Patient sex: M
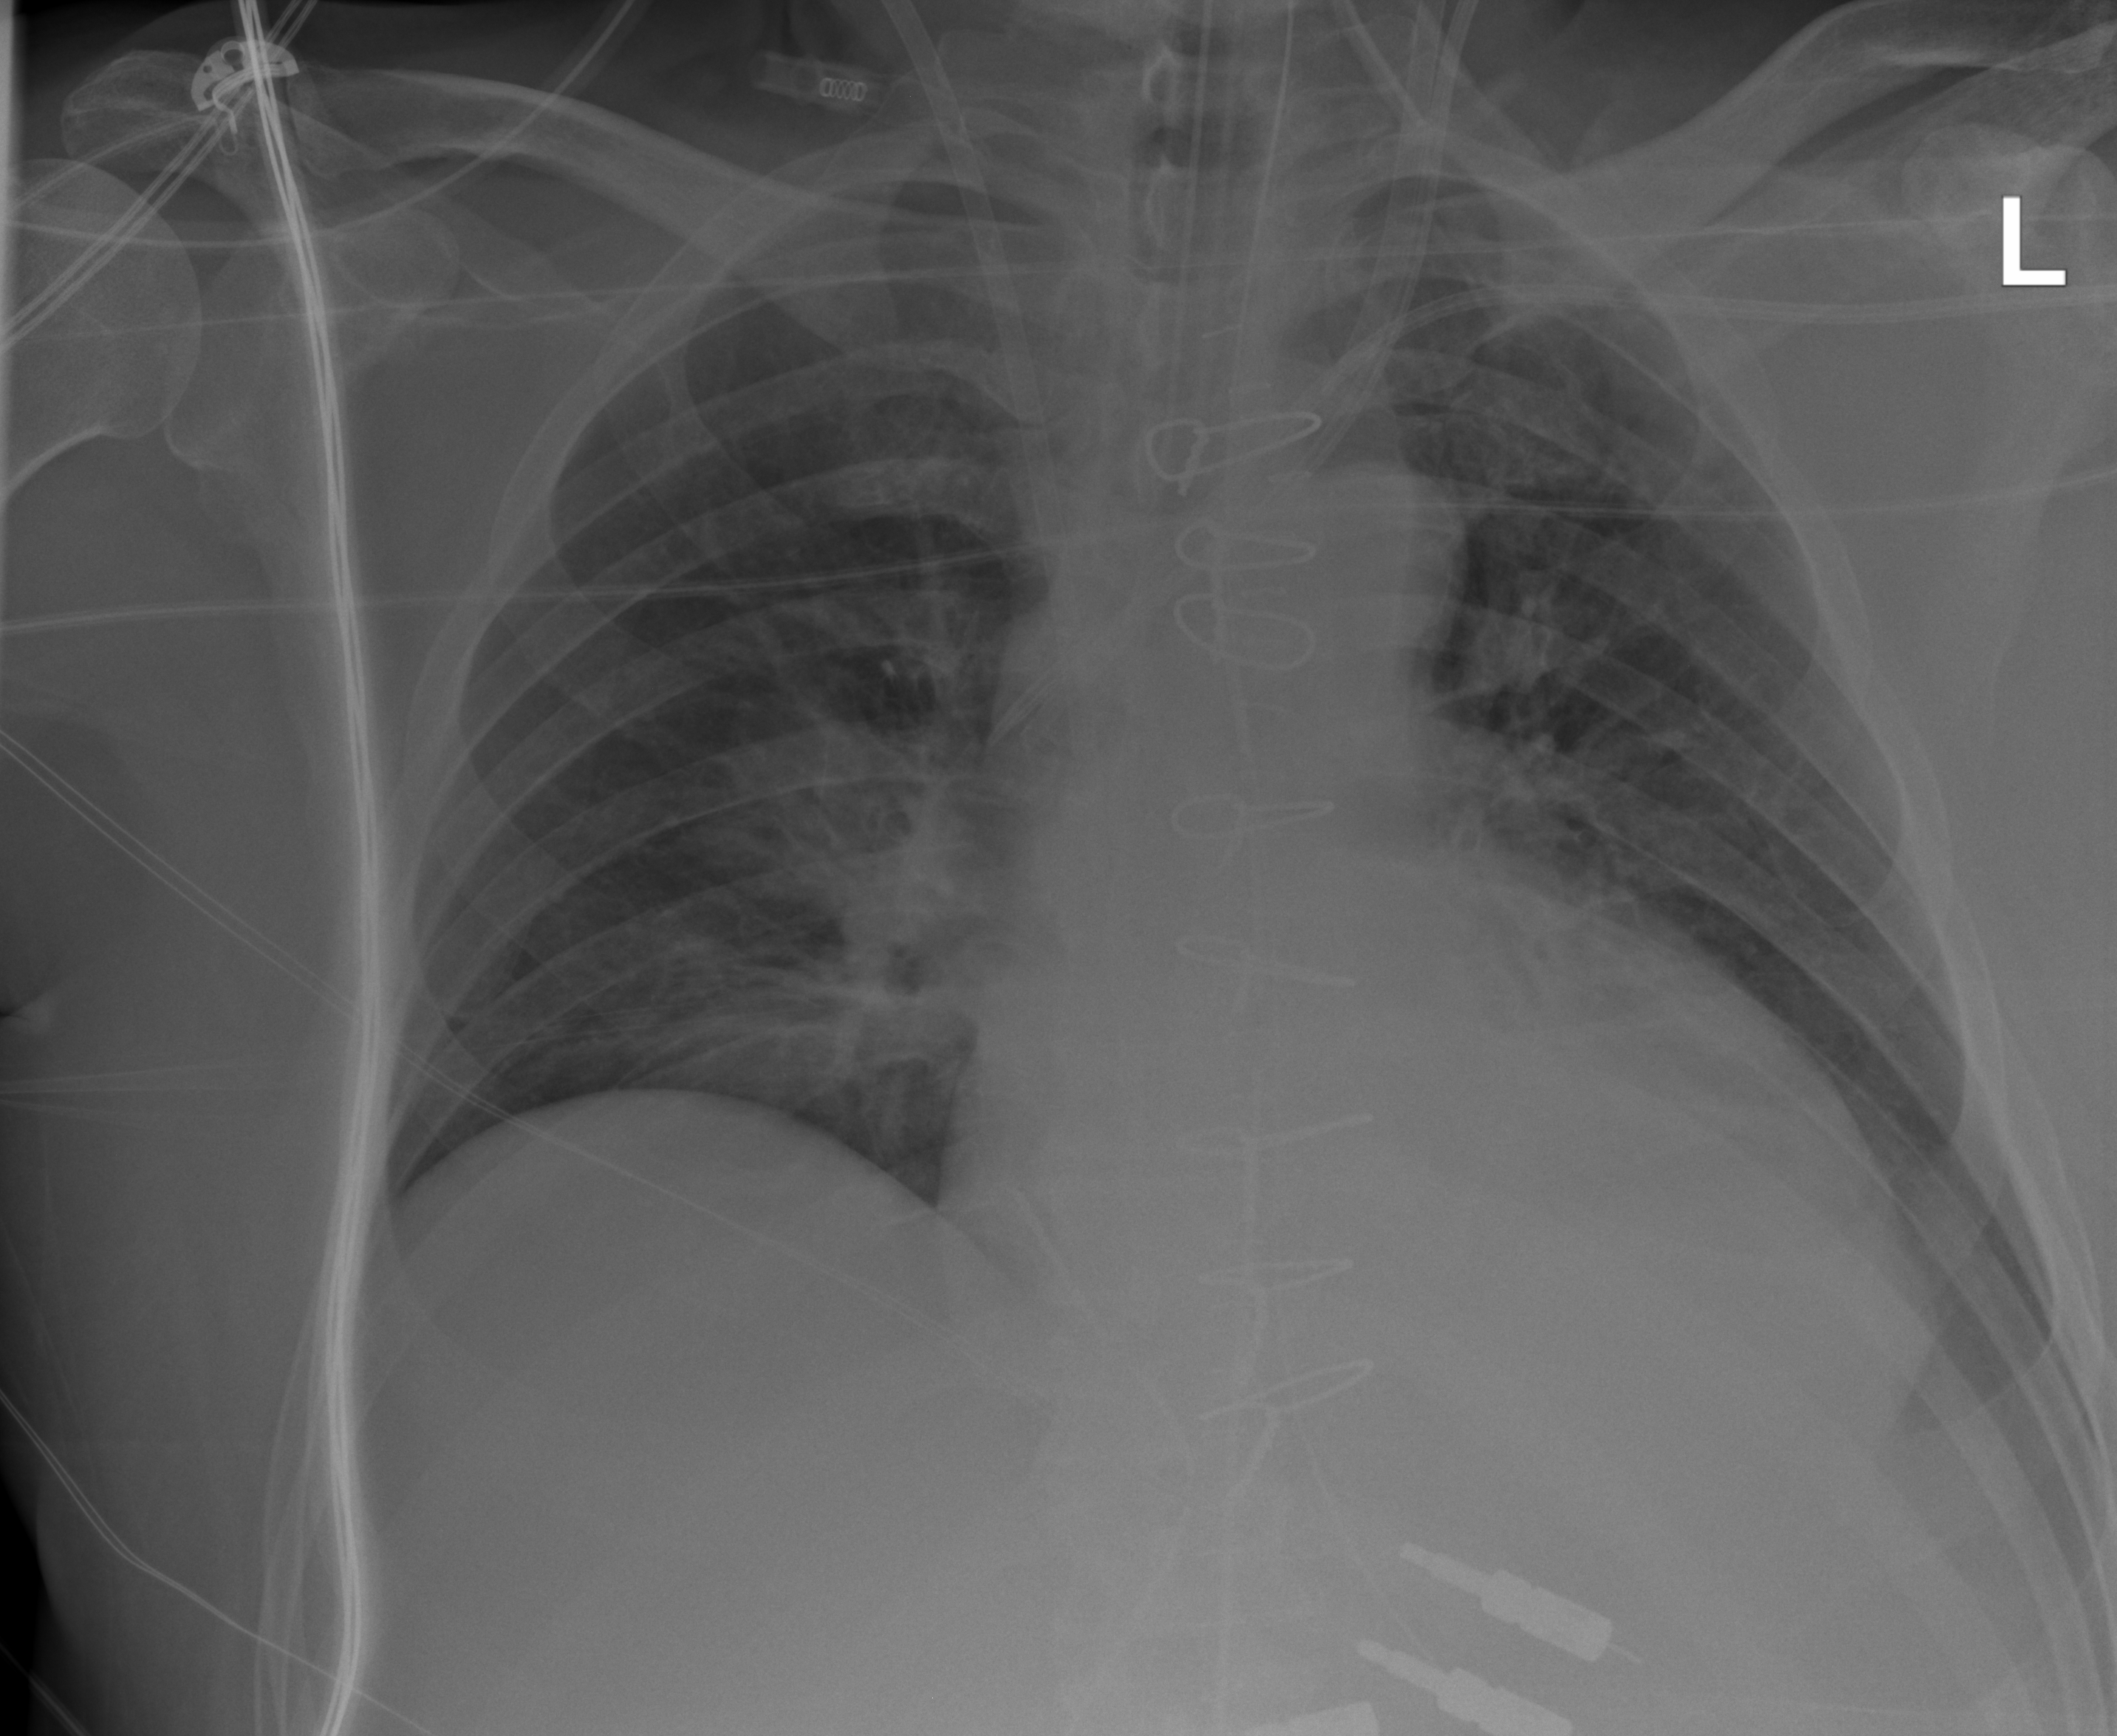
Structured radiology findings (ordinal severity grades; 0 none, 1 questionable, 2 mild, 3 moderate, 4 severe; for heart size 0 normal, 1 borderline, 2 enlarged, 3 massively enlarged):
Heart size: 2
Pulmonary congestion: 2
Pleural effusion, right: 0
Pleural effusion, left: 2
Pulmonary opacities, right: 2
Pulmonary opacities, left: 0
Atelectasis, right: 2
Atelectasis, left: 2